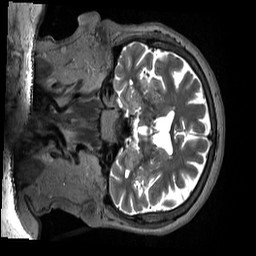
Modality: T2w
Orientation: coronal
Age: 65
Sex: male
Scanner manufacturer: siemens
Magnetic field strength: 3 T
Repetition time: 3.2 s
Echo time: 0.412 s